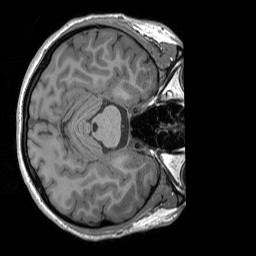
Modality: T1w
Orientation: axial
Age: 24
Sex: female
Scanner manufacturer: siemens
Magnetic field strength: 3 T
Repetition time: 1.9 s
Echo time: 0.00252 s